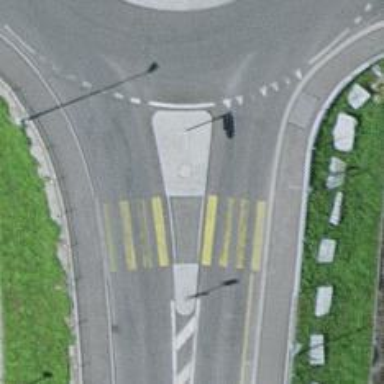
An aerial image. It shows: Uncontrolled zebra crossing with pedestrian island.